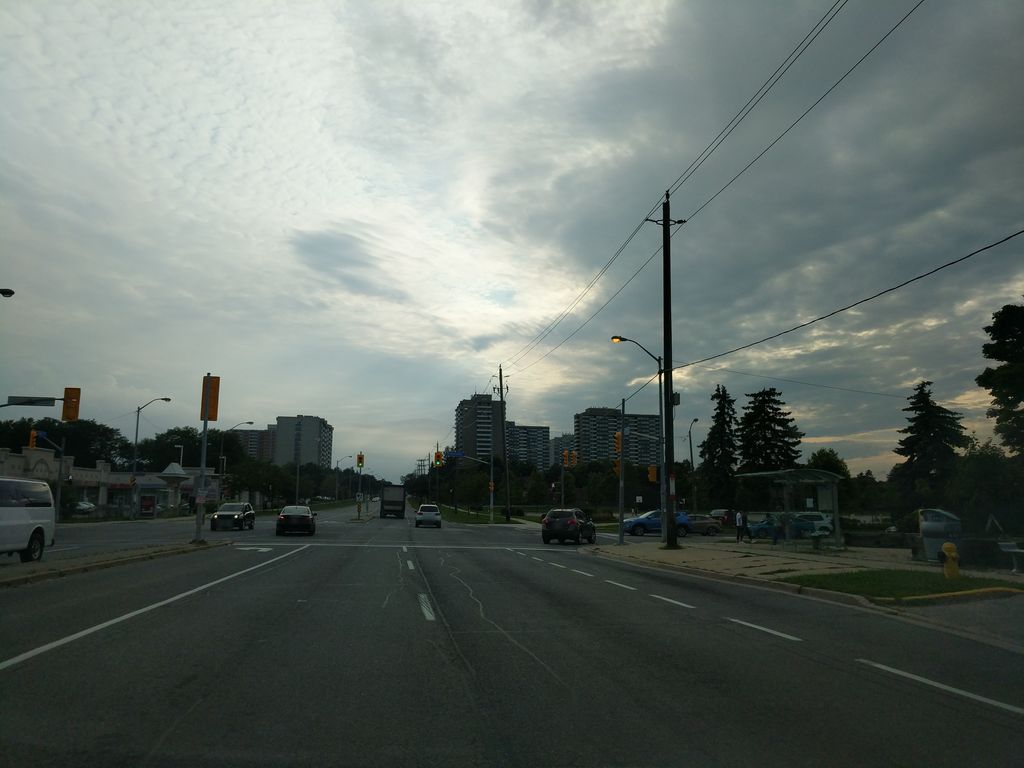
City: toronto